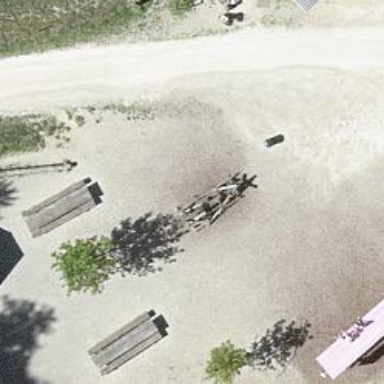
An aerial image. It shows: Playground featuring climbing frame.